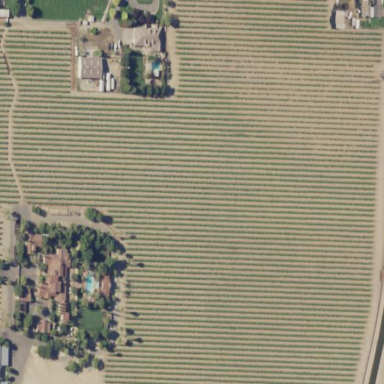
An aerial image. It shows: Beautiful vineyard in the countryside.